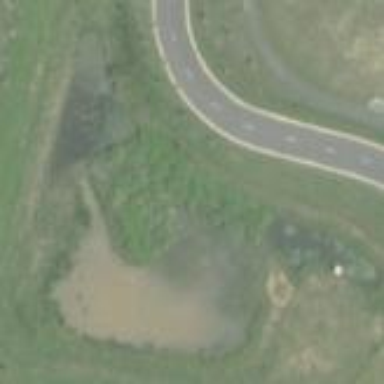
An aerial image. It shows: Pond surrounded by natural water.